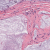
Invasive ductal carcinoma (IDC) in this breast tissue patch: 0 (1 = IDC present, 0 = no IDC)